Aerial crown-view tile of a tropical tree (Barro Colorado Island, Panama), acquired 20240611:
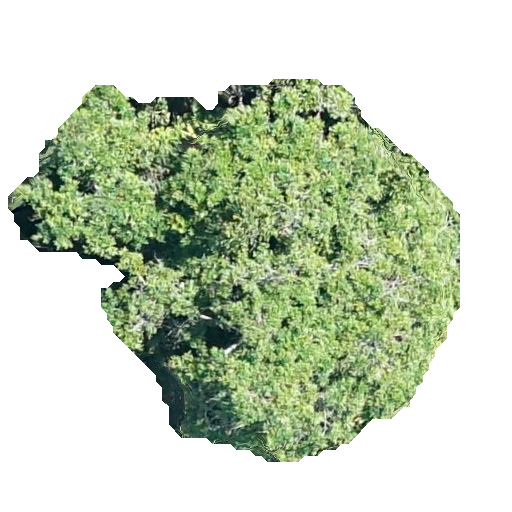
Species: Anacardium excelsum
GBIF accepted scientific name: Anacardium excelsum
Crown area: 183.123 m²